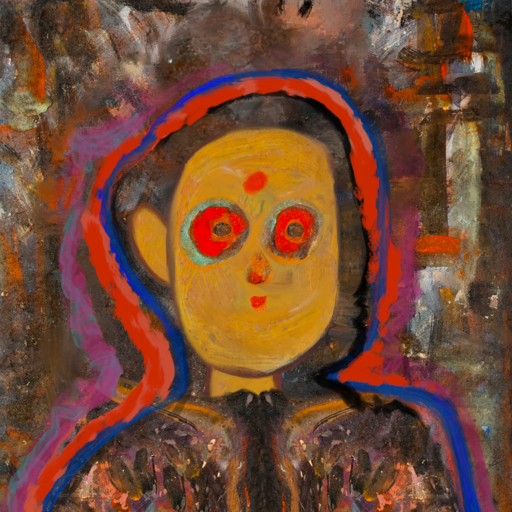
Background: GypsyQueen, Head And Neck Front: After_Raid, Face Front: Sisters, Bust: Gypsy_Queen, Hair Front: Experience, Head Accessory: Blank, Second Necklace: Blank, Necklace: Blank, Baby: Blank